Question: This isn't working for me
'''
<UserControl x:Class="BenchmarkPlus.PMT.UI.Views.Circle"
xmlns="http://schemas.microsoft.com/winfx/2006/xaml/presentation"
xmlns:x="http://schemas.microsoft.com/winfx/2006/xaml"
xmlns:mc="http://schemas.openxmlformats.org/markup-compatibility/2006"
xmlns:d="http://schemas.microsoft.com/expression/blend/2008"
mc:Ignorable="d" d:DesignHeight="300" d:DesignWidth="300" x:Name="root"
DataContext="{Binding Source={x:Static Brushes.Blue}}">
<UserControl.Resources>
<Style TargetType="Ellipse">
<Setter Property="Fill" Value="{Binding DataContext}" />
</Style>
</UserControl.Resources>
<Grid>
<Ellipse Stroke="Black"></Ellipse>
</Grid>
</UserControl>
'''

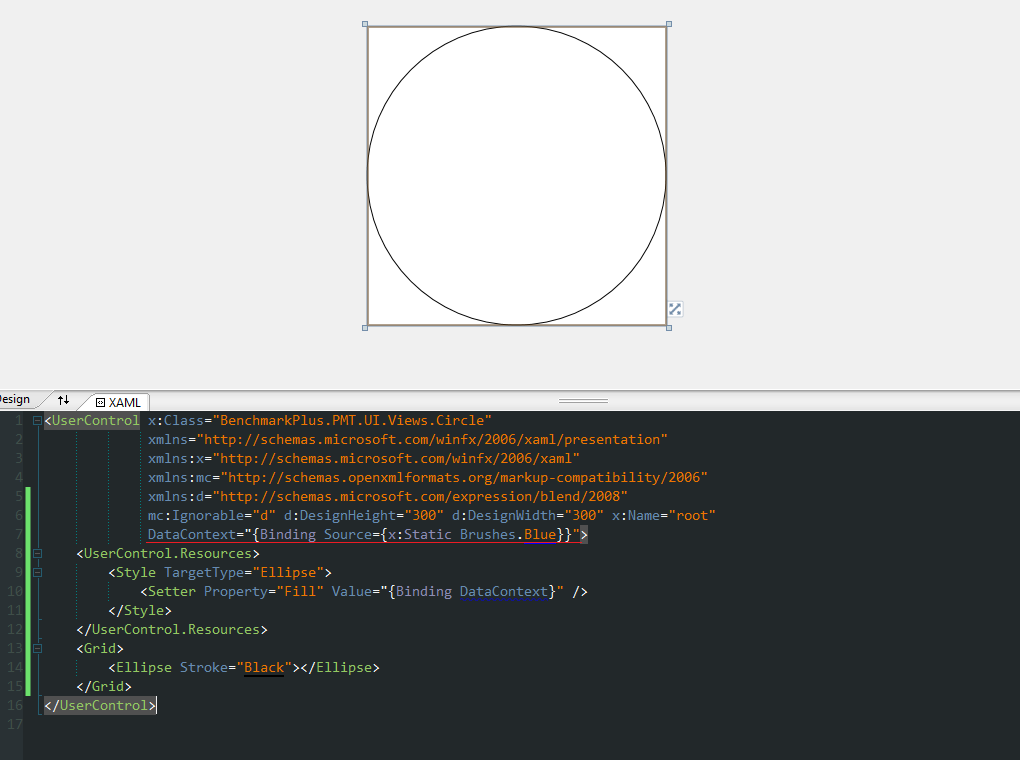
Answer: Make it simply 'DataContext="{x:Static Brushes.Blue}"' and change 'Value="{Binding DataContext}"' to 'Value="{Binding}"'.
When you specify a path in your binding expression, it's always relative to your DataContext, so when you use '{Binding DataContext}', you're actually binding to 'DataContext.DataContext', which isn't what you want.